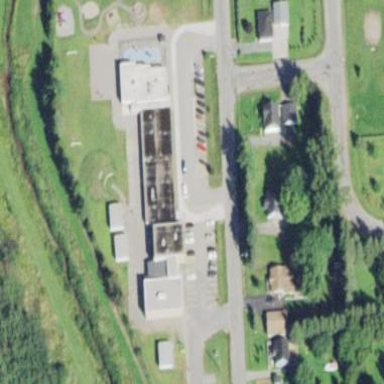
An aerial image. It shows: School.